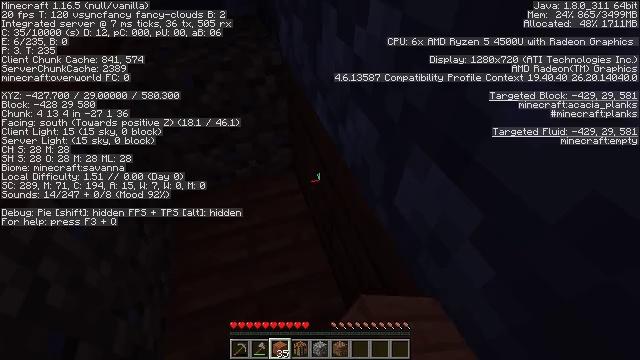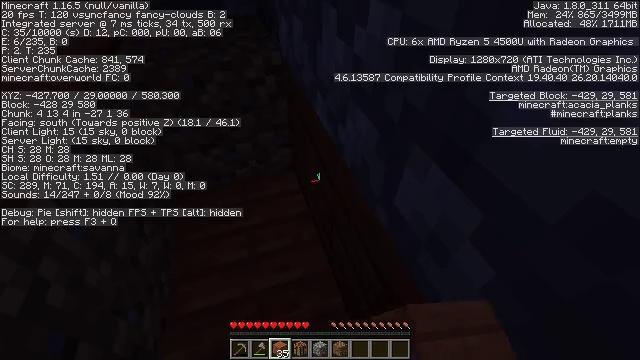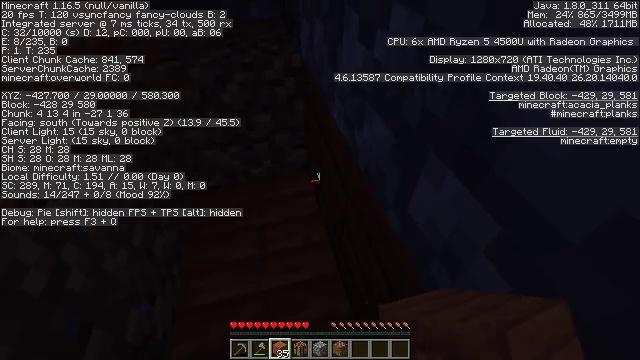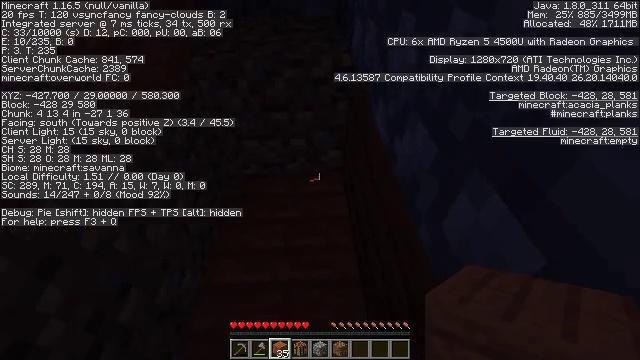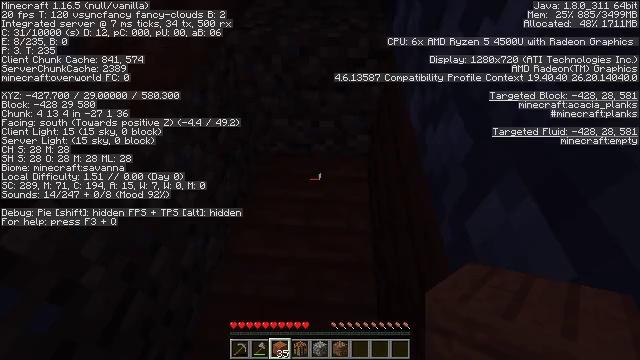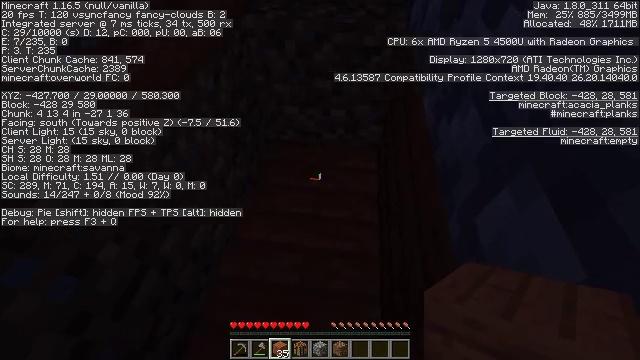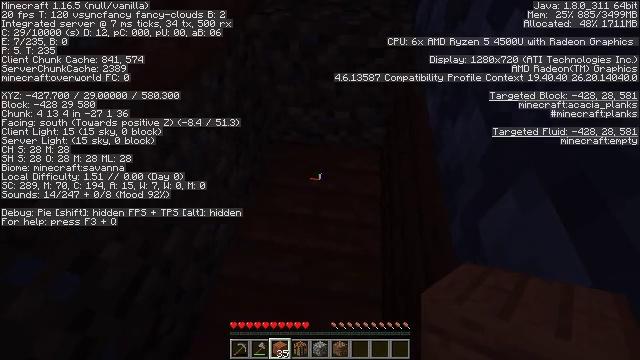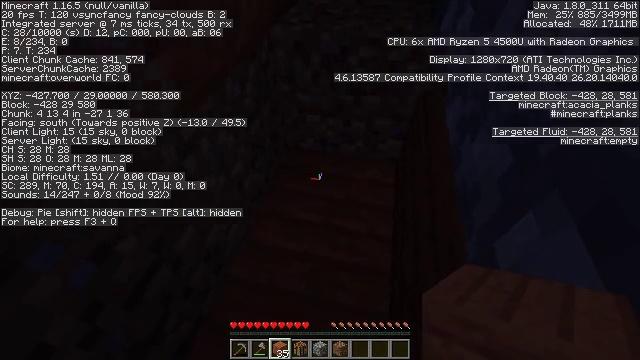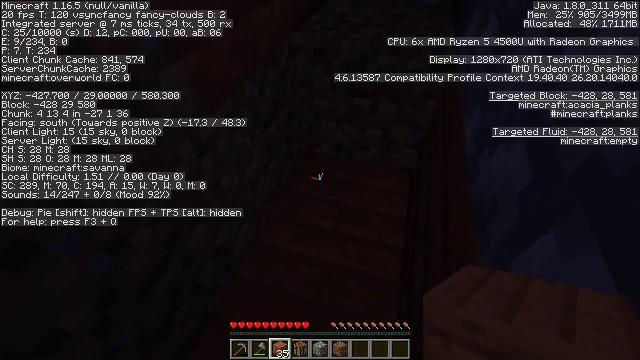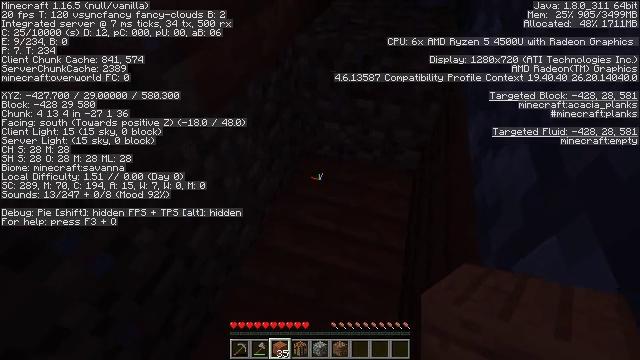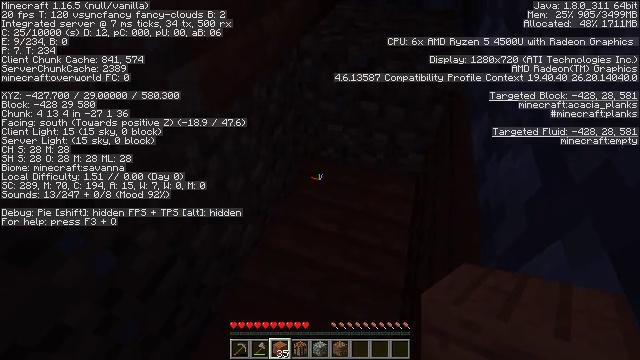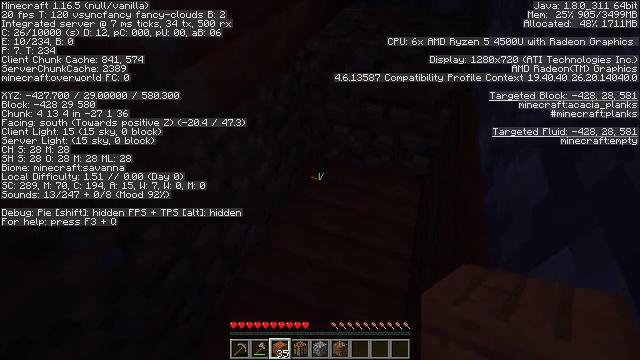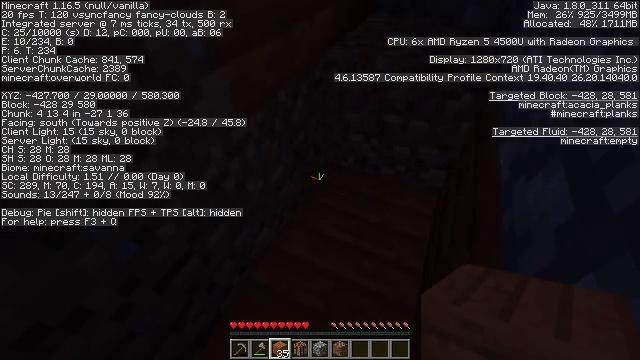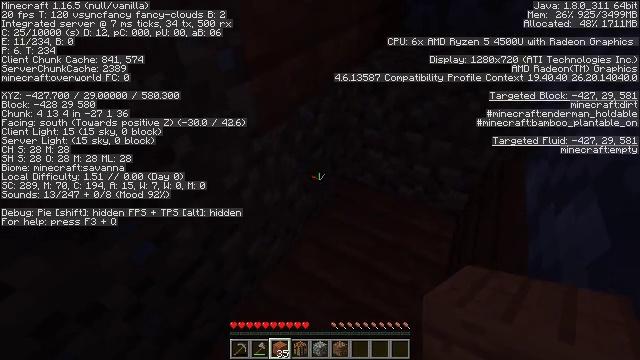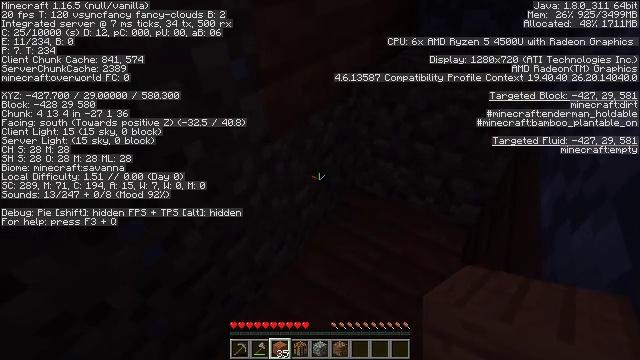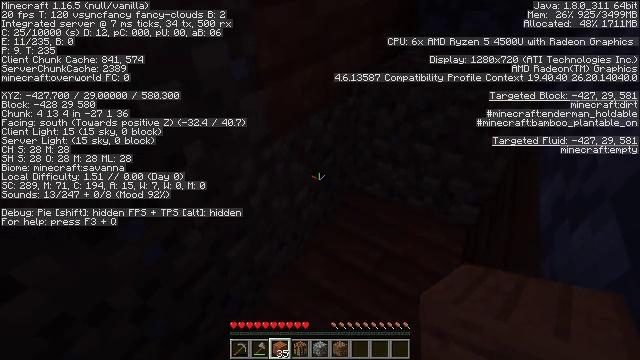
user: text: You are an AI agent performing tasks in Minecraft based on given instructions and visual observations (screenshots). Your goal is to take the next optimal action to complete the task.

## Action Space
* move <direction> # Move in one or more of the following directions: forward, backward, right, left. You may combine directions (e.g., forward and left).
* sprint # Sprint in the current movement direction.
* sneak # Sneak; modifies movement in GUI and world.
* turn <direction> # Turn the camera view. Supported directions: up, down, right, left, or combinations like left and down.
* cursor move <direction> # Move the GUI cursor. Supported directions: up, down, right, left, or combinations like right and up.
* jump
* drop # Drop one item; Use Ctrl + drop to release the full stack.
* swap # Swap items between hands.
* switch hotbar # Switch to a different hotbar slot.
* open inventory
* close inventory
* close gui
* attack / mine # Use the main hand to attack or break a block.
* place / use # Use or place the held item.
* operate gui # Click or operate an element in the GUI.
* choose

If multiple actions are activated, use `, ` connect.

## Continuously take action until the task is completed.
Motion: motion action
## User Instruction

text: Attack the acacia planks to recycle them.
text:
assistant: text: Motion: no_op
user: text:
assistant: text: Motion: turn left
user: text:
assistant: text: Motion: turn left
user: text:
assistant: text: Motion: turn left and down
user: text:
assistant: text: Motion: turn left and down
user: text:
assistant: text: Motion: no_op
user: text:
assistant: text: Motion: turn left and up
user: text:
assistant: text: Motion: turn left and up
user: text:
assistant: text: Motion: no_op
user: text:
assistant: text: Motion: no_op
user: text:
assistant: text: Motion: turn left
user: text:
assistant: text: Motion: turn left and up
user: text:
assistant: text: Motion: turn left and up
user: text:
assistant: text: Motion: turn left and up
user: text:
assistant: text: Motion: no_op
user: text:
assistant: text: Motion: no_op
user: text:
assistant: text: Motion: switch to hotbar 1
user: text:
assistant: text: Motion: switch to hotbar 1
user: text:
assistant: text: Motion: turn right and down
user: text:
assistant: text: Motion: turn right and down, attack / mine
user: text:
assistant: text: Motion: turn right and down, attack / mine
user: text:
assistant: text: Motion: attack / mine
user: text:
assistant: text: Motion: turn right and down, attack / mine
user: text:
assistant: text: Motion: turn right and down, attack / mine
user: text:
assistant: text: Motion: turn right and down, attack / mine
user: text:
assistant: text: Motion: turn right and down, attack / mine
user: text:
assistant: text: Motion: turn right, attack / mine
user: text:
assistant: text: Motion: attack / mine
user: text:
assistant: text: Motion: attack / mine
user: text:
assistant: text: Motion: attack / mine